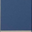
Piece: xx